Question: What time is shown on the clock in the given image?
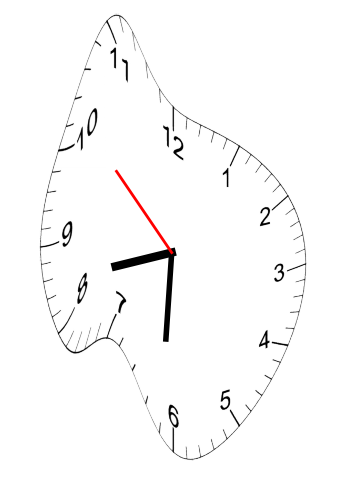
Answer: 08:30:52